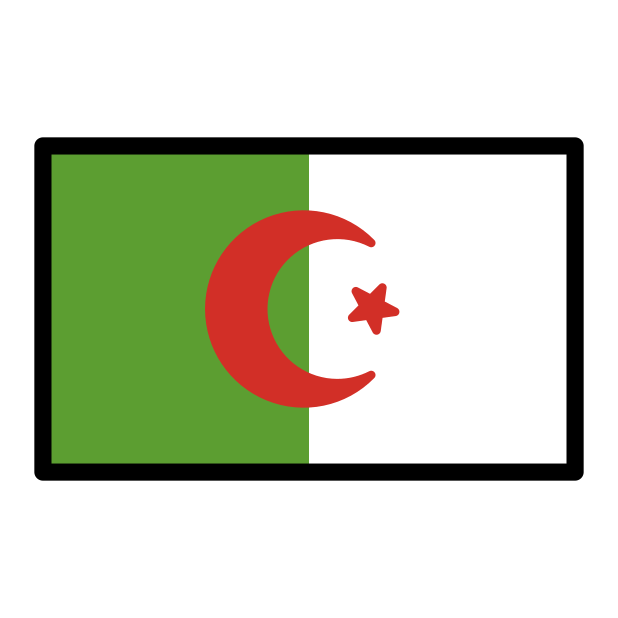
flag: Algeria